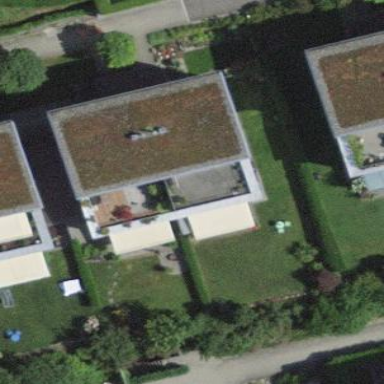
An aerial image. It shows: Terrace building.